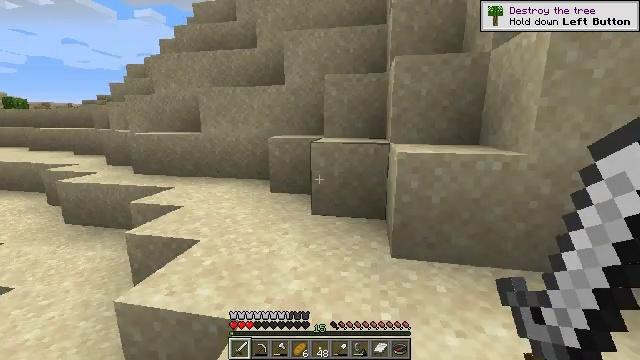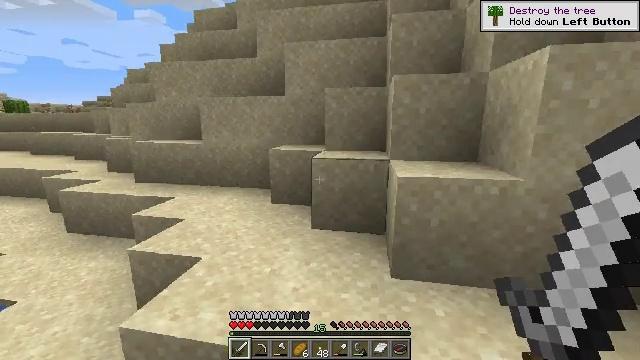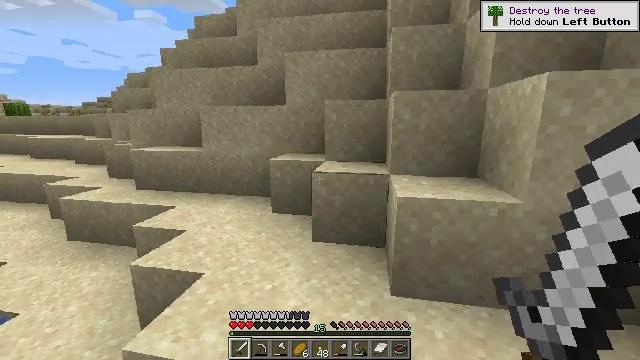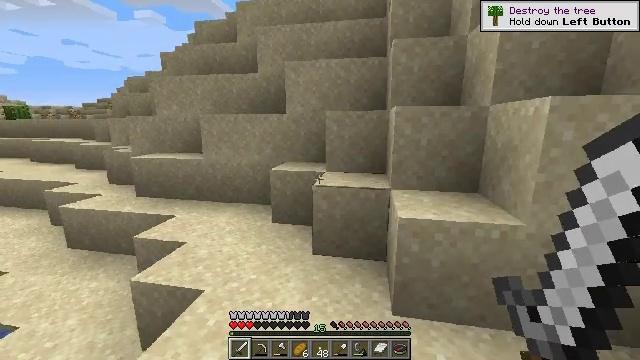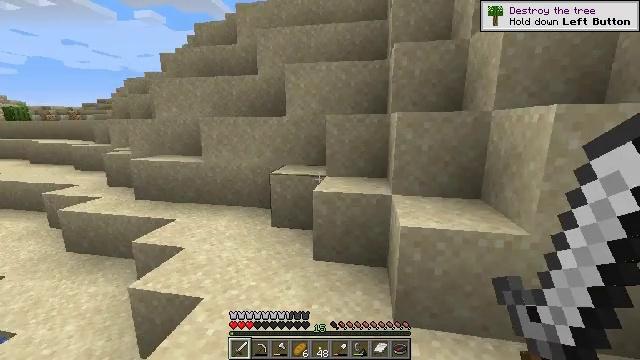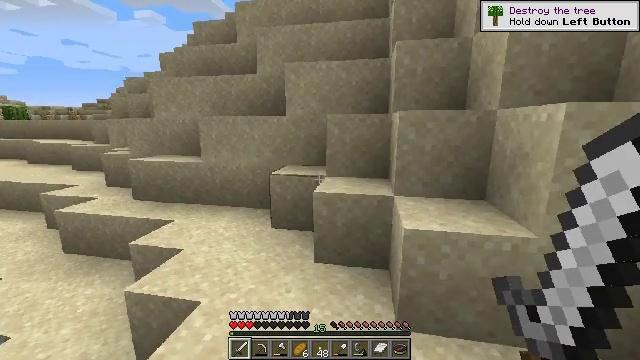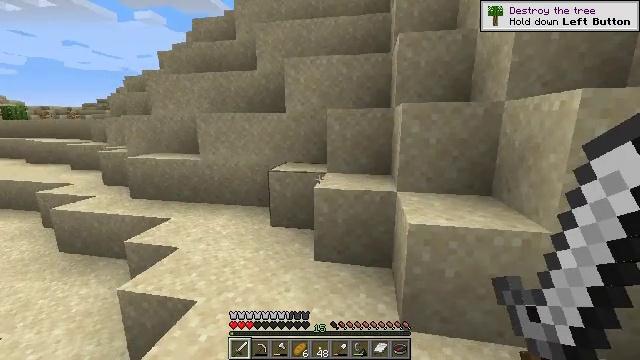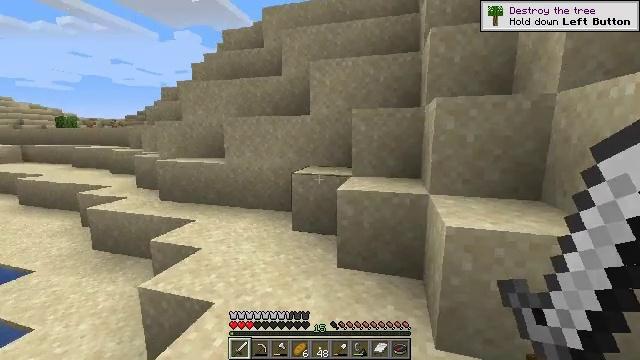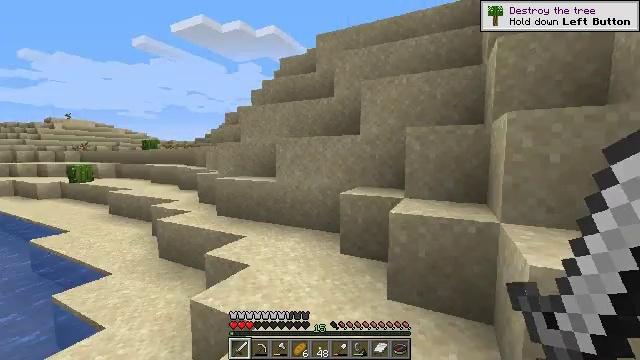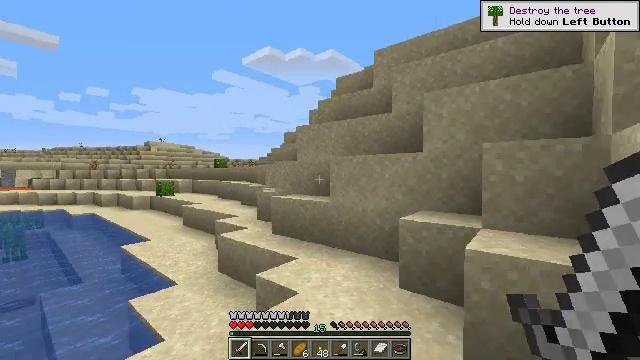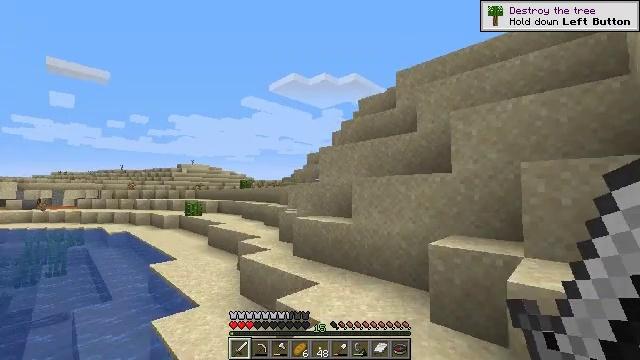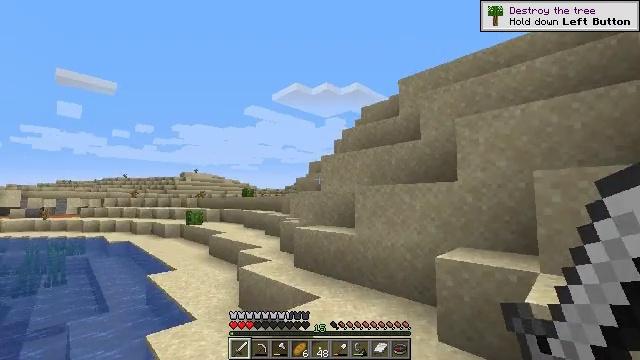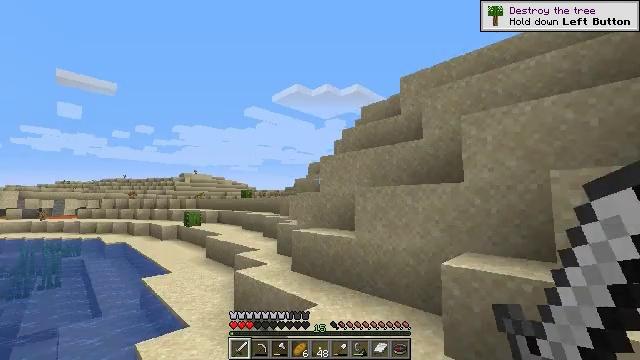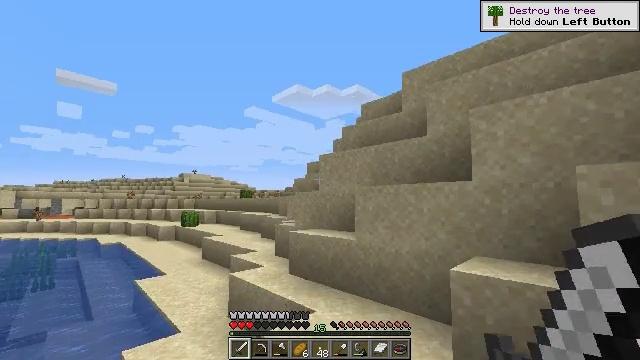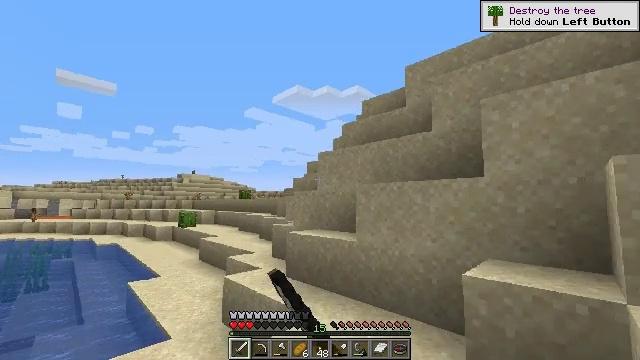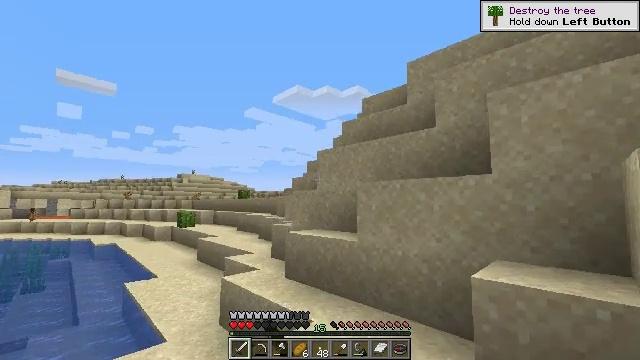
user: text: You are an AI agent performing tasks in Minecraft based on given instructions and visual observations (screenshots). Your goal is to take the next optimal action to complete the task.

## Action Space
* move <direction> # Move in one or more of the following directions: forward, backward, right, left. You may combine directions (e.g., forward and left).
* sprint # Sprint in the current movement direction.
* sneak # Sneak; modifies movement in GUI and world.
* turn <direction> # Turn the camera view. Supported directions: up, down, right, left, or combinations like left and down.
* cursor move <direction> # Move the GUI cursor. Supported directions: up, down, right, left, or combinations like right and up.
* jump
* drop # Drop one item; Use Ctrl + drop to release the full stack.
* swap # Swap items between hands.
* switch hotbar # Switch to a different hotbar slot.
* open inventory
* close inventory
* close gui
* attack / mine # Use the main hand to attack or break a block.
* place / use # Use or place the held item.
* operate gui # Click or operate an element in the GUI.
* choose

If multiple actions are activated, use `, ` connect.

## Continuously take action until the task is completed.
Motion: motion action
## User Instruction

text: Collect the dead bush from dry areas.
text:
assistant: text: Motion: move forward, jump
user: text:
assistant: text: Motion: move forward
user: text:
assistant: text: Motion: move forward
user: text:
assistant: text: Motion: move forward
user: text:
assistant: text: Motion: move forward
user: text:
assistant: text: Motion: move forward
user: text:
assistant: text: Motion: move forward, turn left and up
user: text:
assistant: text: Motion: move forward, turn left and up
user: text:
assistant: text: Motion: move forward, turn left and up
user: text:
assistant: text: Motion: move forward, turn left and up
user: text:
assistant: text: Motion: move forward, turn up
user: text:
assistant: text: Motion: move forward
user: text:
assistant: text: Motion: move forward, attack / mine
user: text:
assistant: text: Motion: move forward, attack / mine
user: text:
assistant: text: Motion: move forward, attack / mine
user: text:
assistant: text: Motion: move forward
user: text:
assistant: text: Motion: move forward
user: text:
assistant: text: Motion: move forward
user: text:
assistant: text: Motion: move forward, jump
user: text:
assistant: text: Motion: move forward, jump
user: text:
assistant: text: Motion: move forward, jump
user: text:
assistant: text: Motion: move forward, jump
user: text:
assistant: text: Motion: move forward, turn down
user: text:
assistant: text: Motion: move forward, turn down
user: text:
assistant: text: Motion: move forward
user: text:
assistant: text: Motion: move forward
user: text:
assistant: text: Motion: move forward
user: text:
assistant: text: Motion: move forward, turn down
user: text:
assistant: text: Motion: move forward
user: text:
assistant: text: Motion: move forward